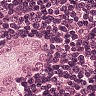
Metastatic tissue present: yes